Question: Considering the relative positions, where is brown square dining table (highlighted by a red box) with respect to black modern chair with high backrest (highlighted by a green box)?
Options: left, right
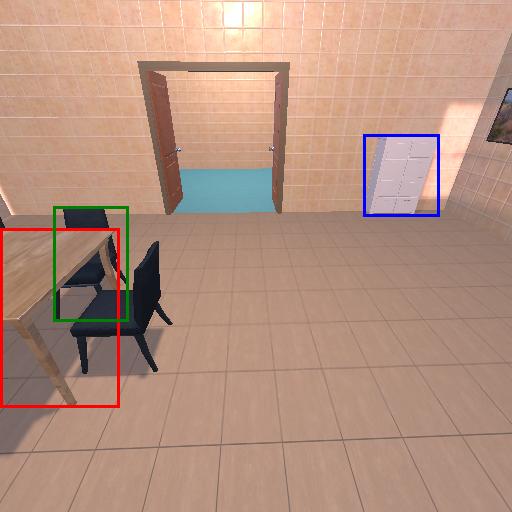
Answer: left